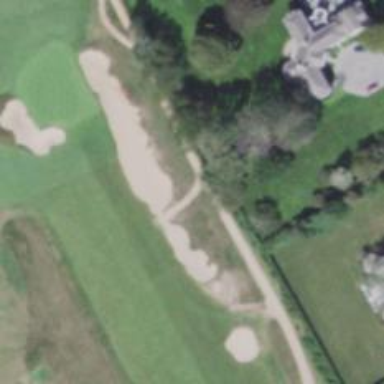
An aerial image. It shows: Path for both road and golf.